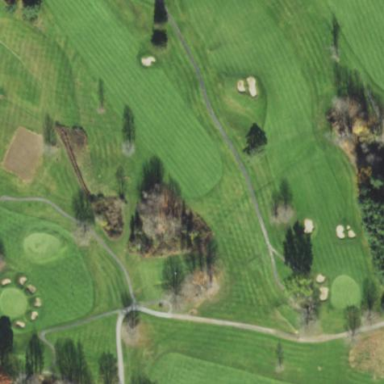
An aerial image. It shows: Golf pitch for leisure land.